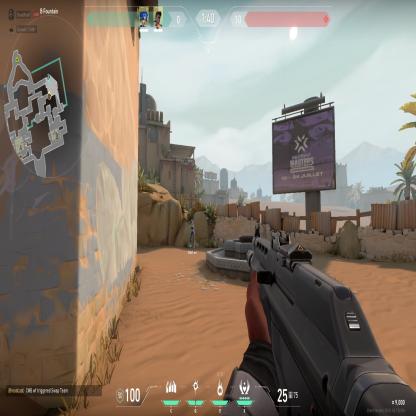
Label: teammate